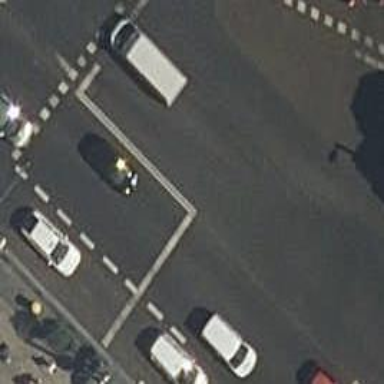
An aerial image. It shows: Road with traffic signals.